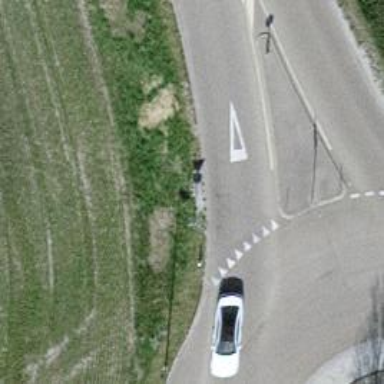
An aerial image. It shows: Primary highway with dedicated lane for cyclists.